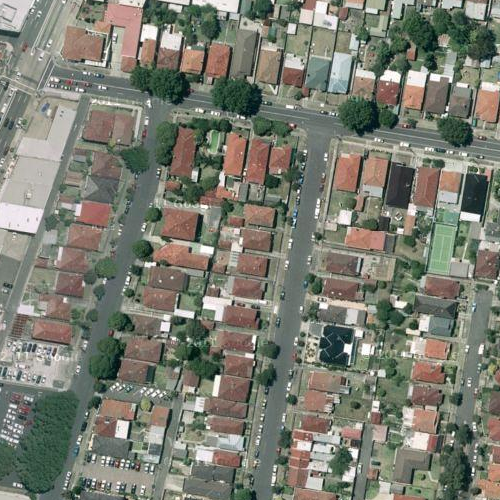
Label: sydney